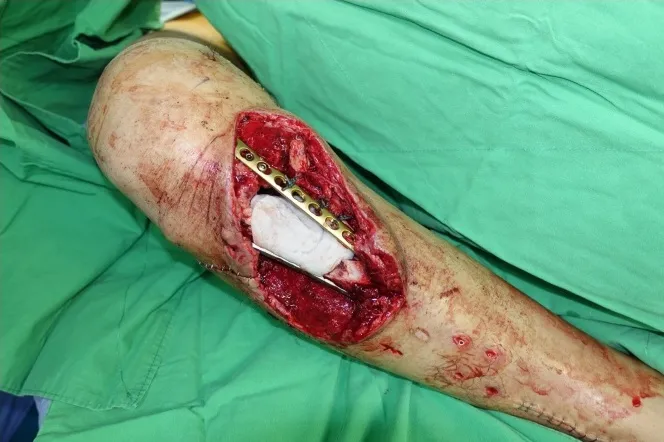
Antibiotic-loaded PMMA spacer used to fill the bone defect and double locking plates used to fix the fracture.
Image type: medical_photograph (other_medical_photograph)